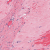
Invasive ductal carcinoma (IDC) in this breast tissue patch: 0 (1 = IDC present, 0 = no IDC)